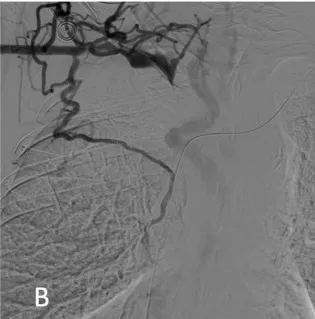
Right. Subclavian veins showed superior vena cava and both the right and left brachiocephalic vein stenosis with collateral channels.
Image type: radiology (x_ray)